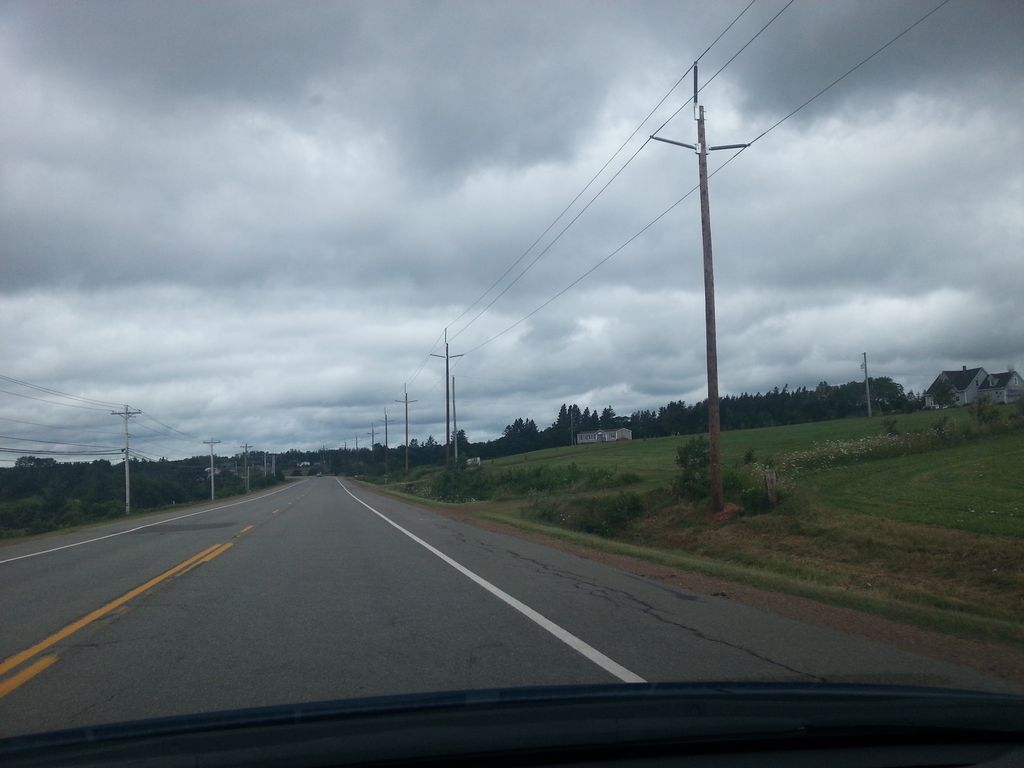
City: charlottetown